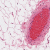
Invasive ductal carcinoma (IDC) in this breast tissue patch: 0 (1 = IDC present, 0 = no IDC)